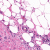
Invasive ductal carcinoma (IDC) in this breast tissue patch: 0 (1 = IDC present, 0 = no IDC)